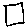
Label: square